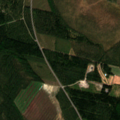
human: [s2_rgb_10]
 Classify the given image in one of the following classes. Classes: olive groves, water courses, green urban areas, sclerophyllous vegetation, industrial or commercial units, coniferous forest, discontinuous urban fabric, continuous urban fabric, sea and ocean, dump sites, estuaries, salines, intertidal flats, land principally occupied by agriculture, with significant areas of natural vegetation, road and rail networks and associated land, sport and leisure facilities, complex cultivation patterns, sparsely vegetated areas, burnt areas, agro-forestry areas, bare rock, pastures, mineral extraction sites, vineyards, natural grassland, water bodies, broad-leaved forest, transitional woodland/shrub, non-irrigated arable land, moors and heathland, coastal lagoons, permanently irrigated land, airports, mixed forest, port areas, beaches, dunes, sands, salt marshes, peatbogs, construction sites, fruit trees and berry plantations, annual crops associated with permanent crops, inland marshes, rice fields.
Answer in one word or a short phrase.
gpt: non-irrigated arable land, coniferous forest, peatbogs